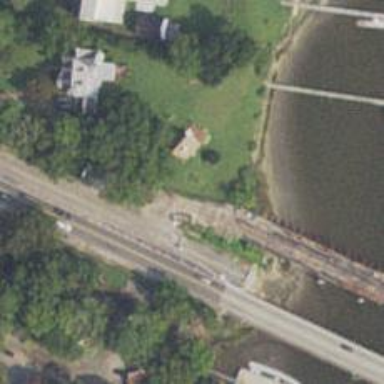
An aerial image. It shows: Bridge.